Field crop: maize
Growth stage: 1
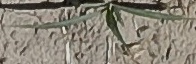
Species: sorghum